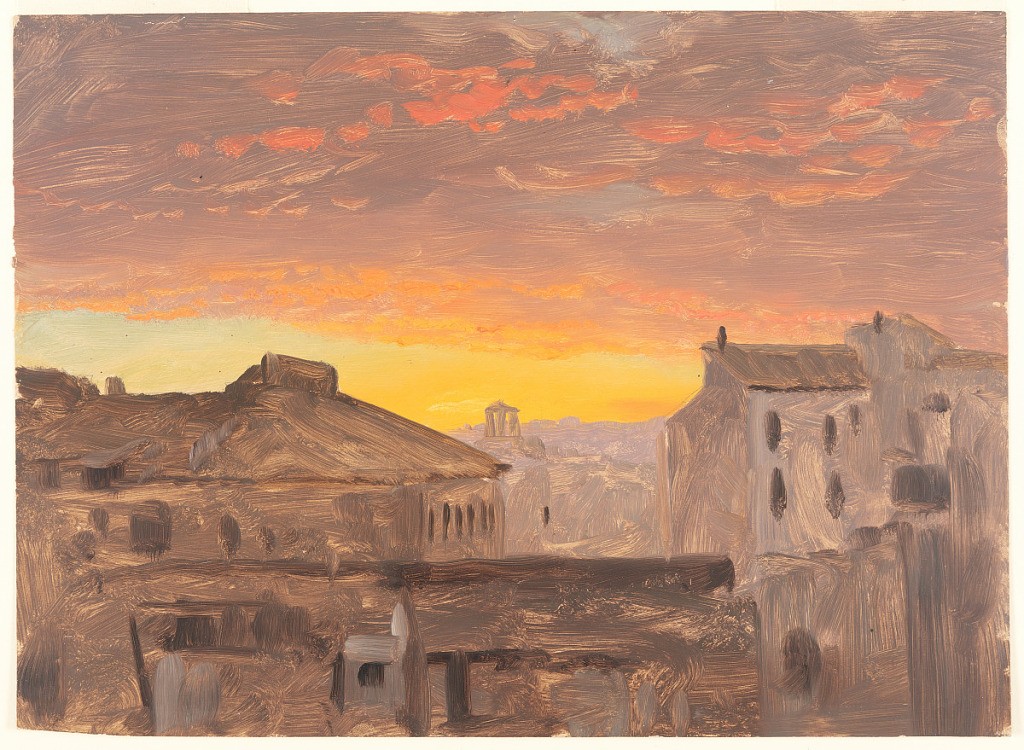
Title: Rooftops at Sunset, Rome
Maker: Frederic Edwin Church, American, 1826–1900
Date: November 1868–April 1869
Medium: Brush and oil, graphite on paperboard
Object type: Drawing
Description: Architecture and landscape sketch showing a view overlooking rooftops in Rome at sunset. In the foreground, nearby buildings are loosely rendered in shades of brown and grey. In the middle distance, city buildings extend indistinctly to the distant horizon, below which the sun has just set. The sun's light renders the horizon a fiery yellow and the clouds above rich tones of red, orange, and purple.